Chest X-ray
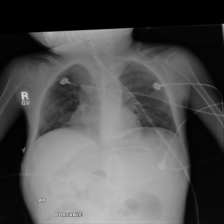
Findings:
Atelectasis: negative
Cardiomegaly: negative
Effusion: negative
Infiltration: negative
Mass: negative
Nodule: negative
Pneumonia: negative
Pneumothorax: negative
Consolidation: negative
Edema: negative
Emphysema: negative
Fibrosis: negative
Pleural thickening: negative
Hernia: negative